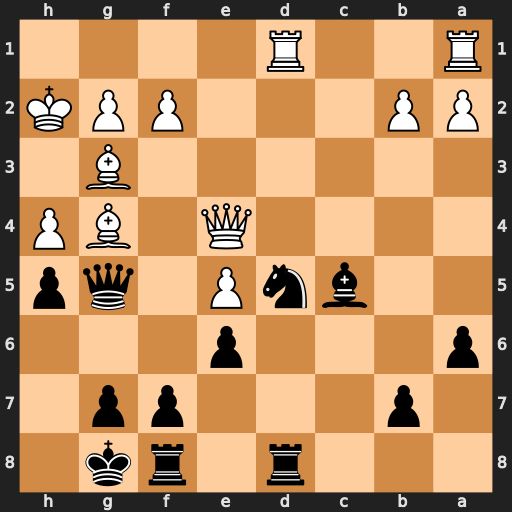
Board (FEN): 3r1rk1/1p3pp1/p3p3/2bnP1qp/4Q1BP/6B1/PP3PPK/R2R4
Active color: b
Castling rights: -
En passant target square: -
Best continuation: Qxg4 Qxg4 hxg4